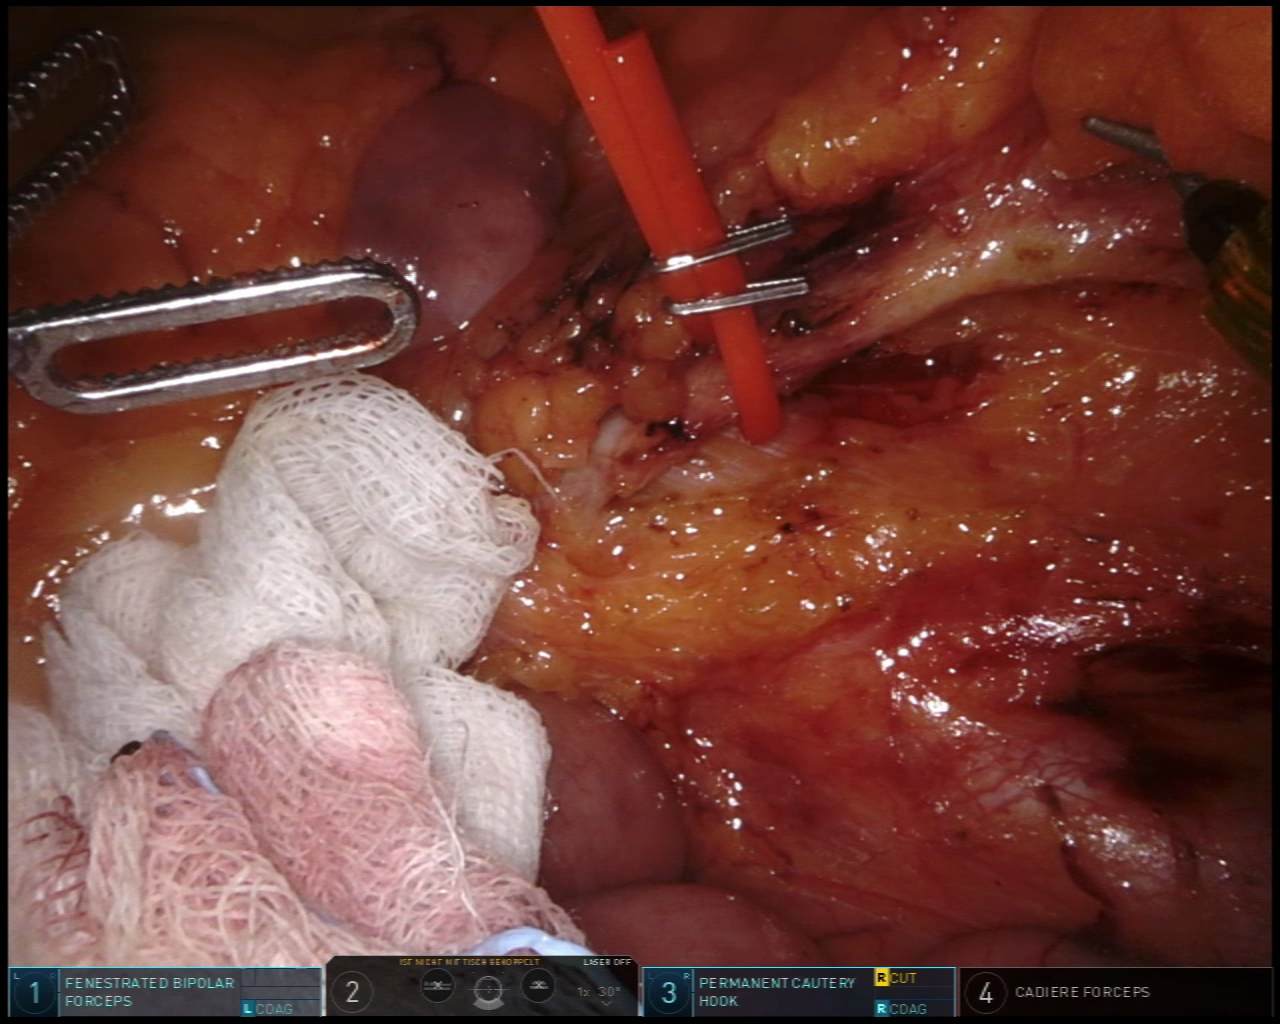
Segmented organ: inferior_mesenteric_artery
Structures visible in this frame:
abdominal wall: no
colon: no
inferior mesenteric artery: yes
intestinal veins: no
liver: no
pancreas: no
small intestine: yes
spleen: no
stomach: no
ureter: no
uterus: no
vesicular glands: no